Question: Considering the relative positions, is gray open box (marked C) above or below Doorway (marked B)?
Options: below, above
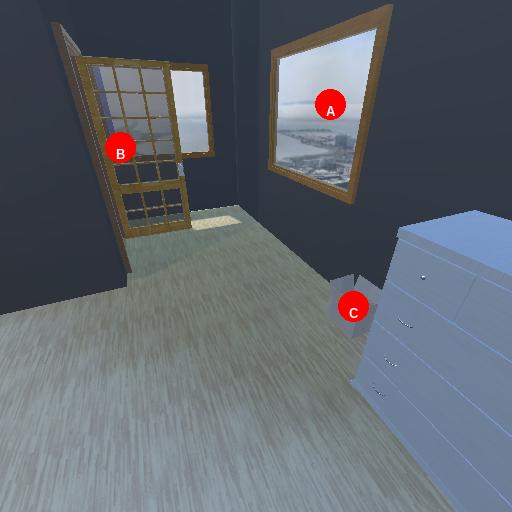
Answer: below